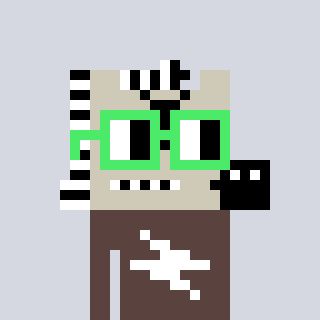
a pixel art character with square light green glasses, a zebra-shaped head and a darkbrown-colored body on a cool background